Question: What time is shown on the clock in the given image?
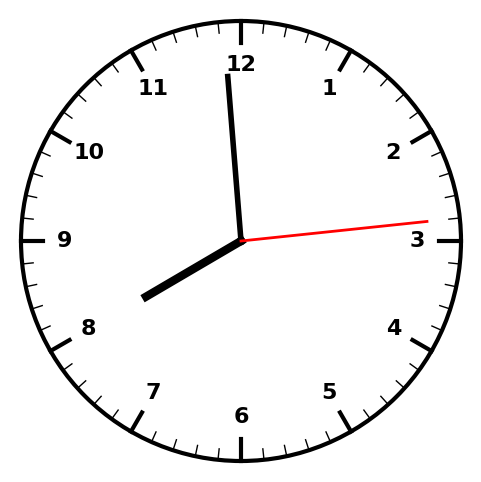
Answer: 07:59:14